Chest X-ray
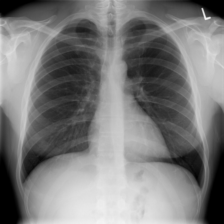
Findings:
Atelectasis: negative
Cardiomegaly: negative
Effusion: negative
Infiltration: negative
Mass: negative
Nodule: negative
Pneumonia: negative
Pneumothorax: negative
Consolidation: negative
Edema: negative
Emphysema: negative
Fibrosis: negative
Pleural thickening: negative
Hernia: negative